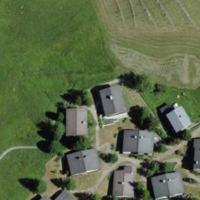
EUNIS habitat code: 23
Species observed at this site:
Rumex alpinus
Tussilago farfara
Carduus personata